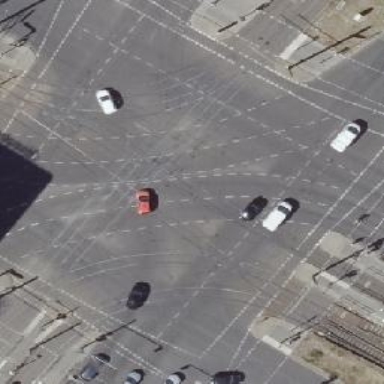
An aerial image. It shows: Primary highway junction.